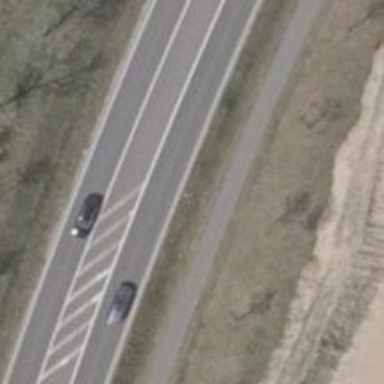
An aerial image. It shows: Asphalt road classified as primary highway.